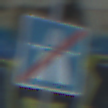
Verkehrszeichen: EndeAutbahn
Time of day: Midday
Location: Outdoor (Urban)
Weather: Clear
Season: NotSpecified
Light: Natural